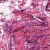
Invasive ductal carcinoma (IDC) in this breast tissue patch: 0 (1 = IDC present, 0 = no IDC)